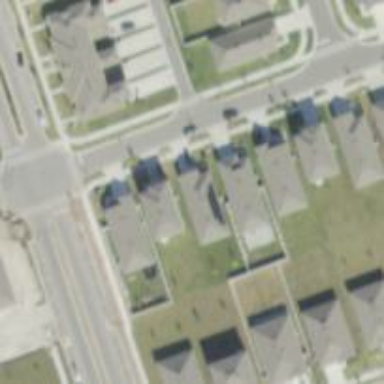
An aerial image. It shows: Alley classified as service road.